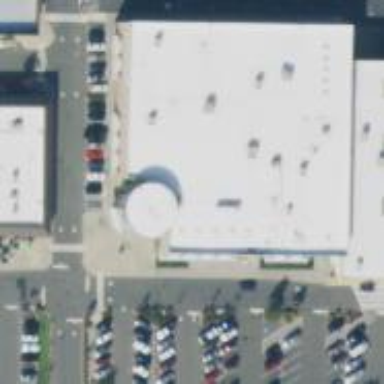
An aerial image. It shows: Fitness center building.